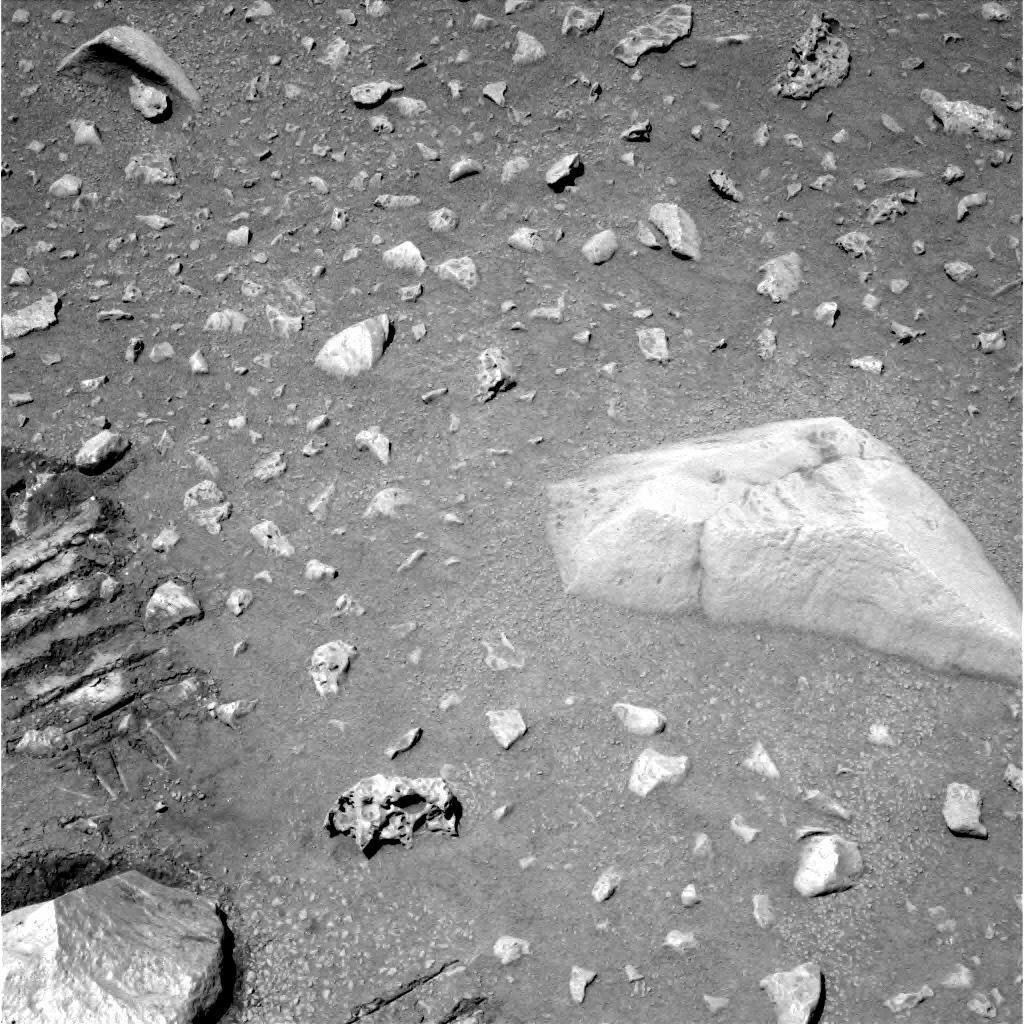
Terrain classes present: Gravel / Sand / Soil, Rock, Shadow, Track